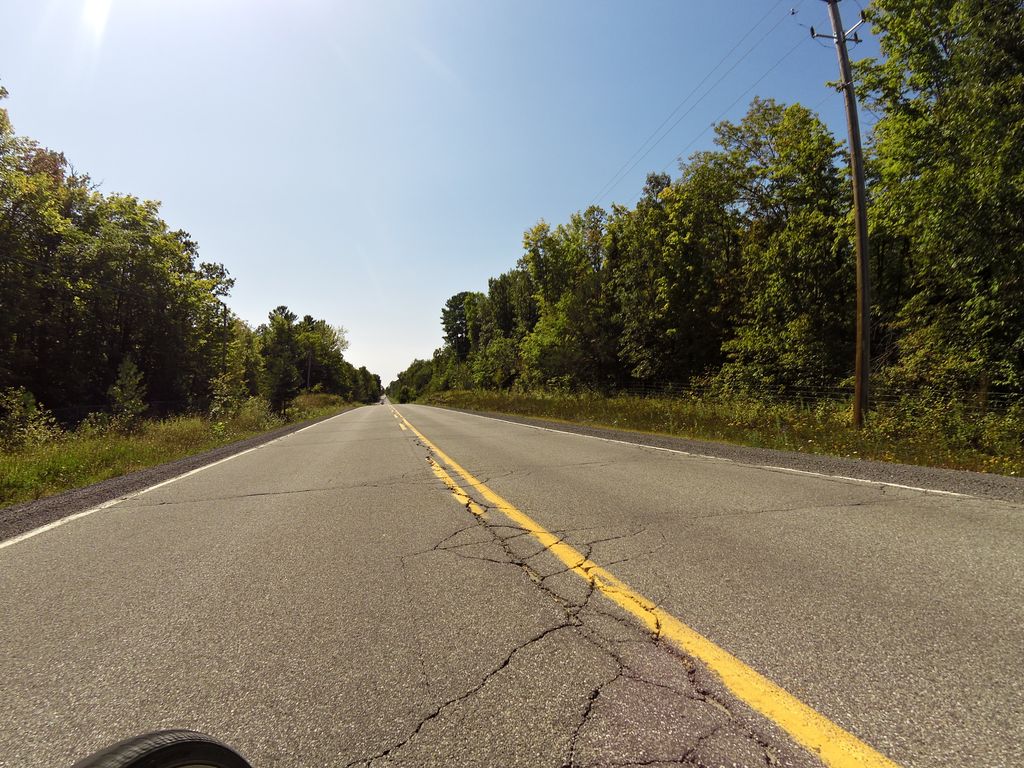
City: ottawa-gatineau